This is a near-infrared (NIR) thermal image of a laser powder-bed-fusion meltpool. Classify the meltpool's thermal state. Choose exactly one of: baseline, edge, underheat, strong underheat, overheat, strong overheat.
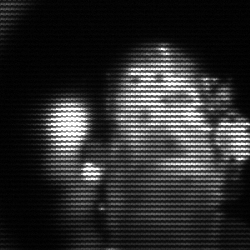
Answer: strong underheat